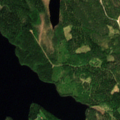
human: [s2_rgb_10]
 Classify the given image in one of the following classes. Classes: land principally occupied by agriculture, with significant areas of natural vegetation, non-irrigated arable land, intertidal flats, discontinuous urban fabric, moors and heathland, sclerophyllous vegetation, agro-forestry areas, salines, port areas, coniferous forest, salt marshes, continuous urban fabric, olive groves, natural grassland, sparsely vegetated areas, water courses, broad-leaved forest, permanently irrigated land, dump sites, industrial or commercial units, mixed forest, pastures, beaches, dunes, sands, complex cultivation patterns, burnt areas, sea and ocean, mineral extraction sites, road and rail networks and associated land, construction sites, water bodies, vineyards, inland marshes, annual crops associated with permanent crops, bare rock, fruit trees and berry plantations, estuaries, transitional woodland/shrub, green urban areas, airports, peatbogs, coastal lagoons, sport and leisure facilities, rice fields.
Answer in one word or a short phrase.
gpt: coniferous forest, mixed forest, water bodies